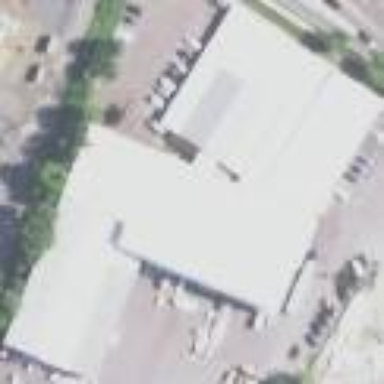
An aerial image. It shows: Retail building.